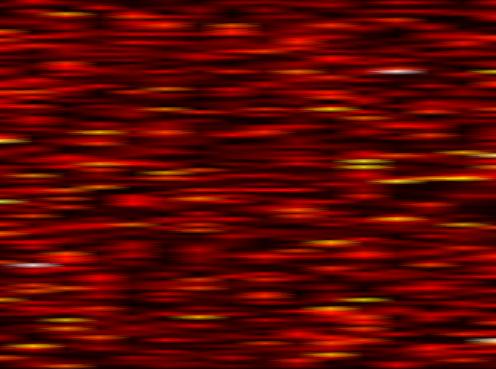
Label: OFDM